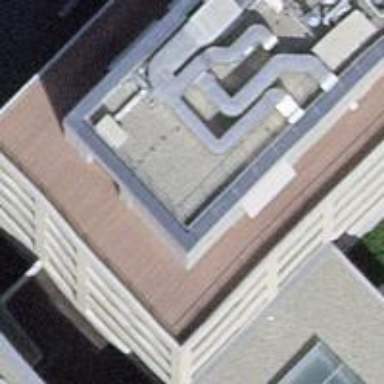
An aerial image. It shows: Healthcare clinic.